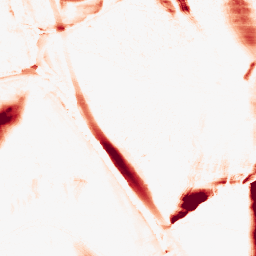
Category: morphological
Decomposition family: morphological_ellipse
Decomposition parameters: operation: opening
width: 10
height: 50
Upsampling method: cubic_catmull_rom
Upsampling parameters: scale: 4
Upsampling scale: 4